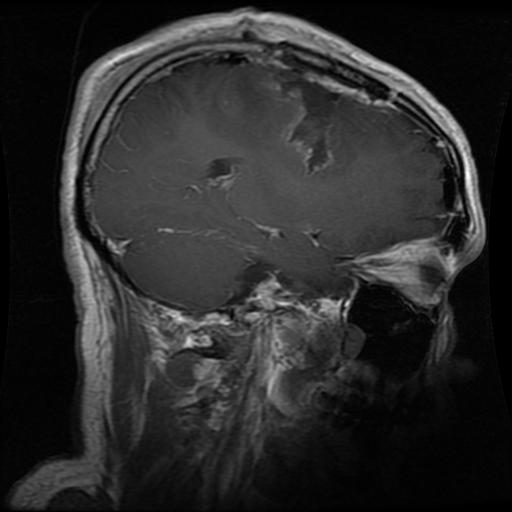
Label: glioma